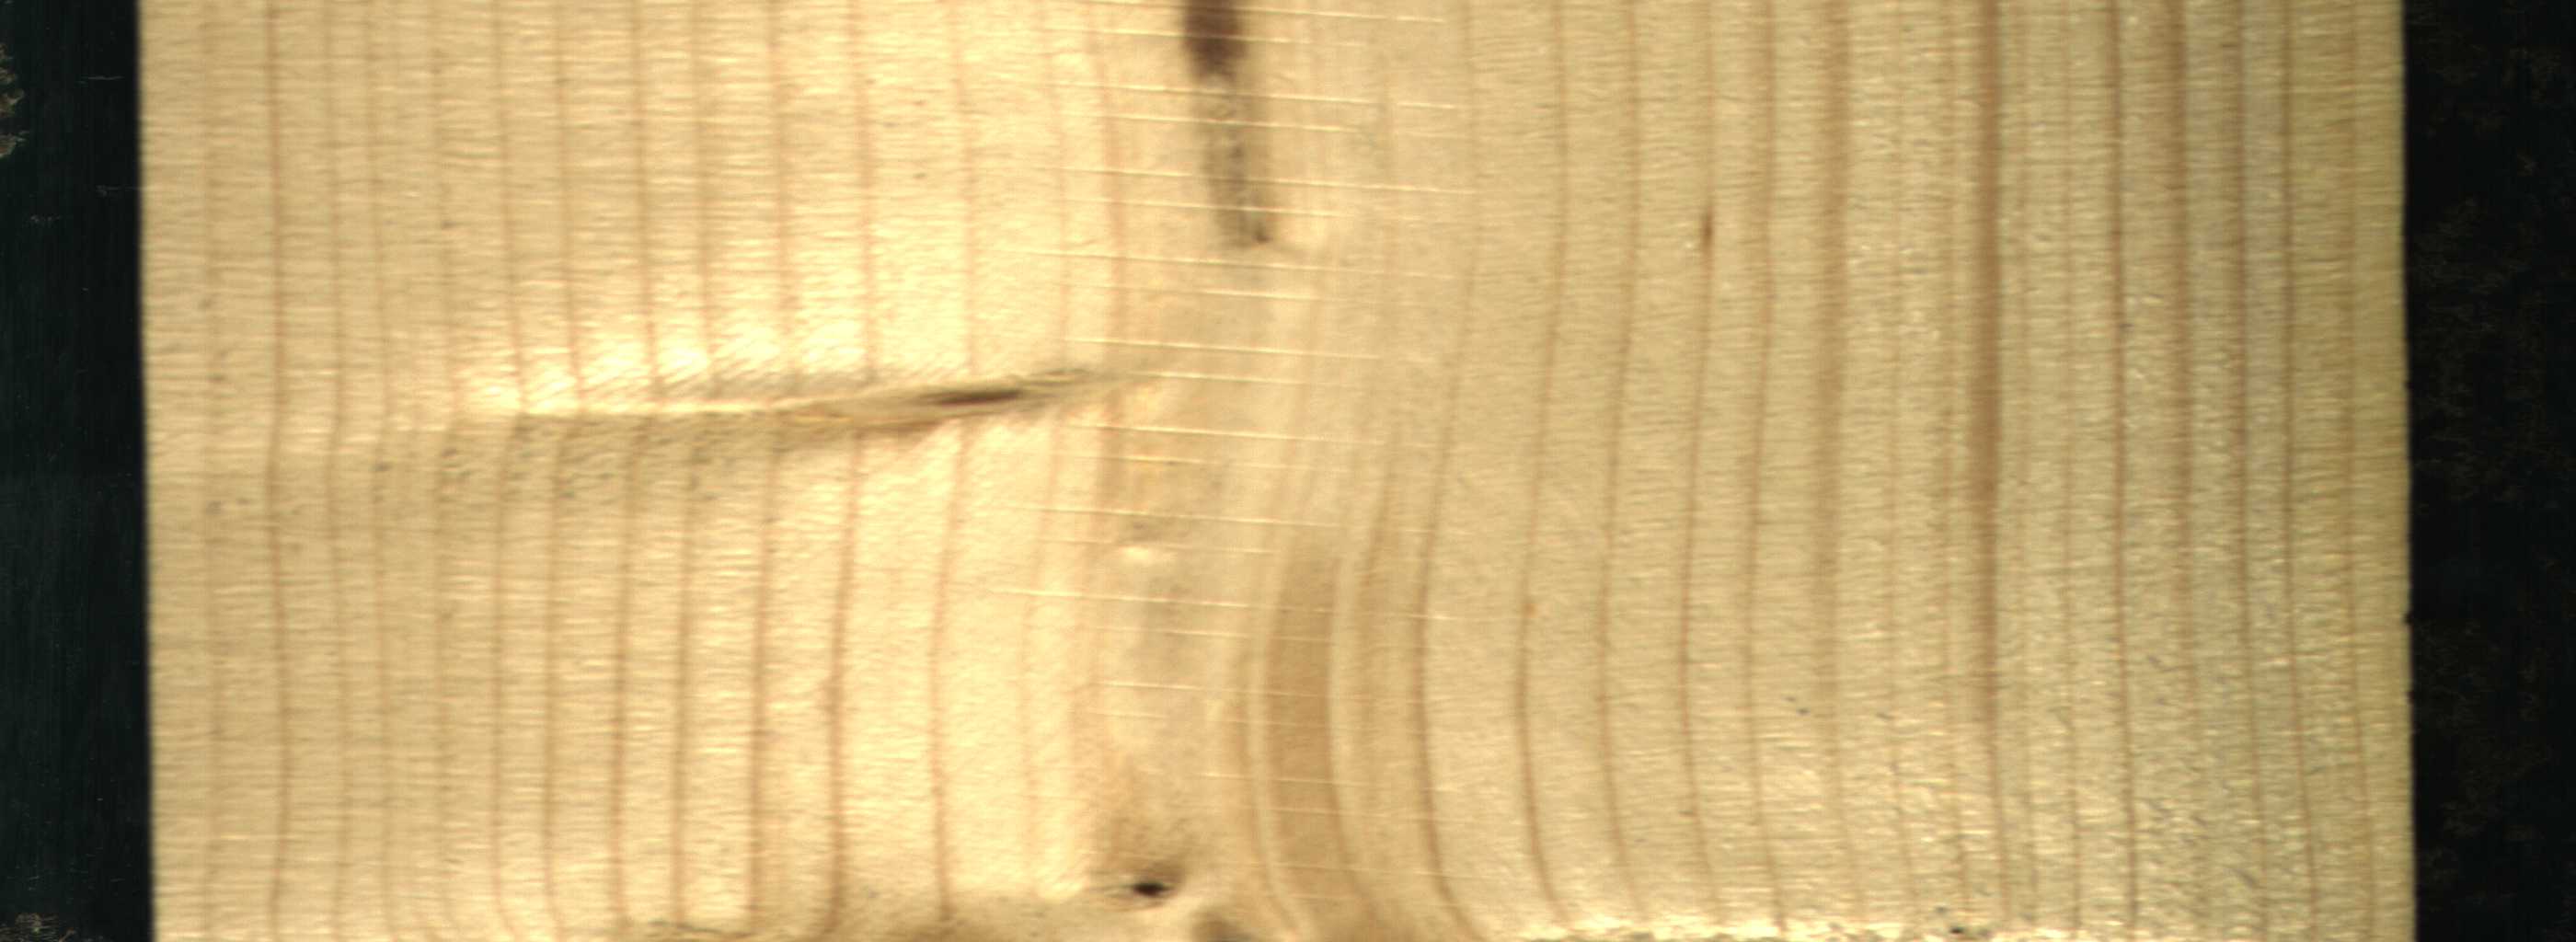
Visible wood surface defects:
Marrow
Dead_Knot
Live_Knot